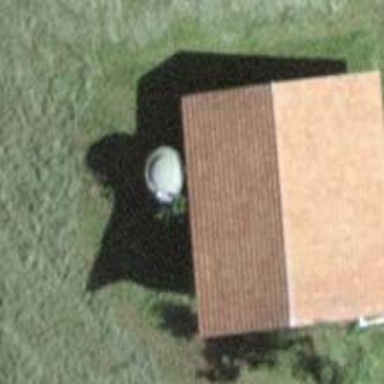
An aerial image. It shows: Rural barn.